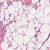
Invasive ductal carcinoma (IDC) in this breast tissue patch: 0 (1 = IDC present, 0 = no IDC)